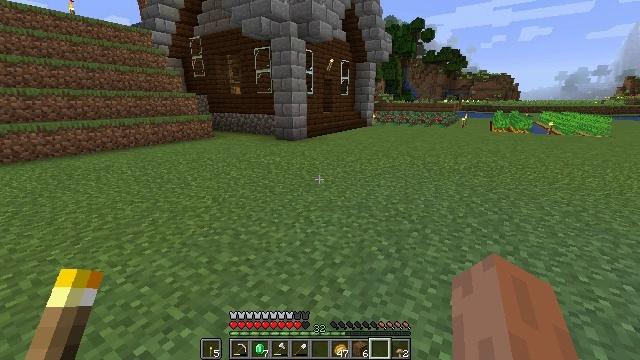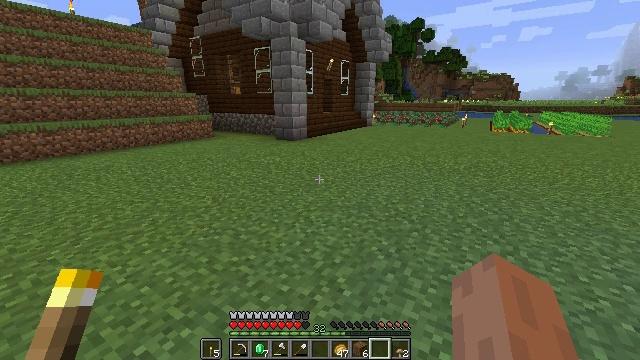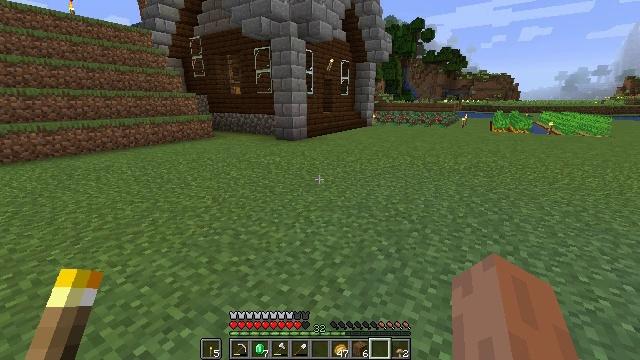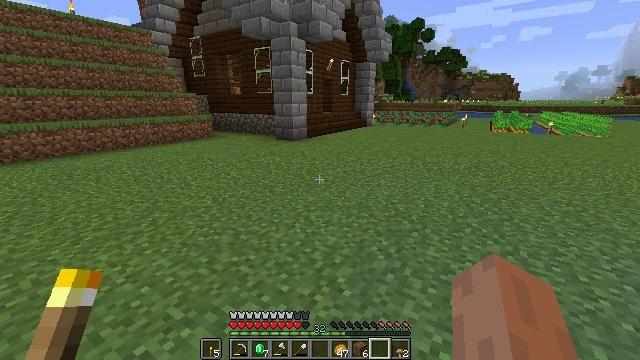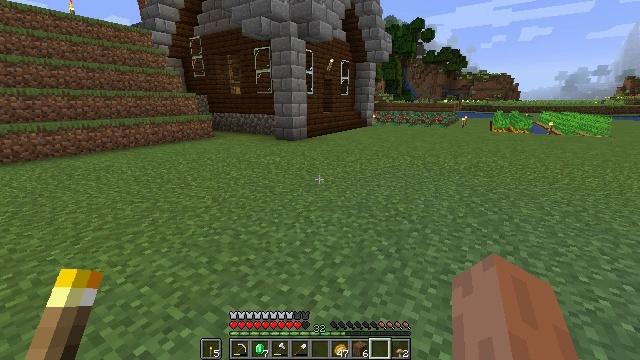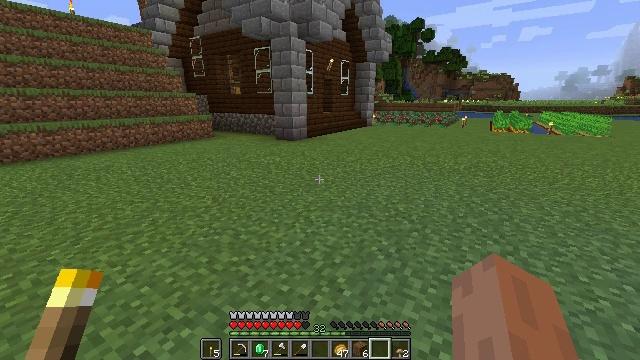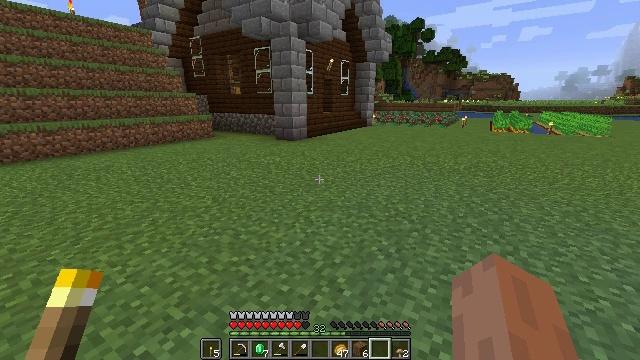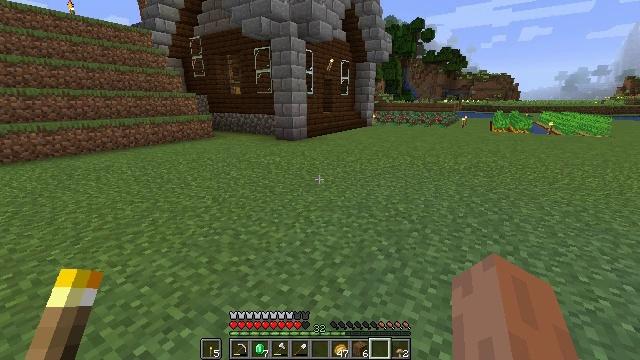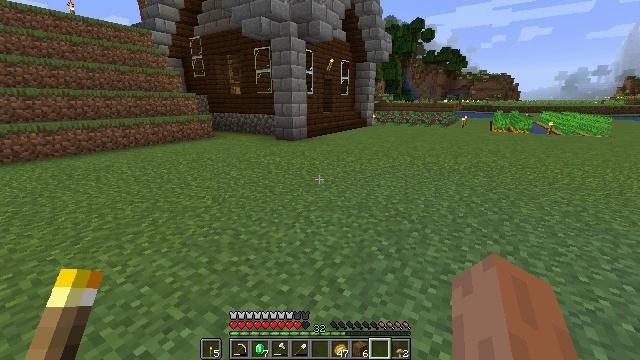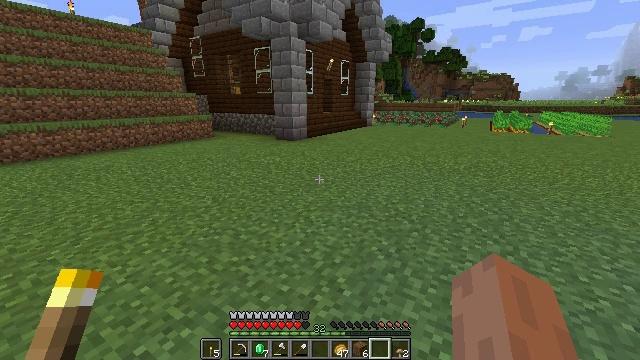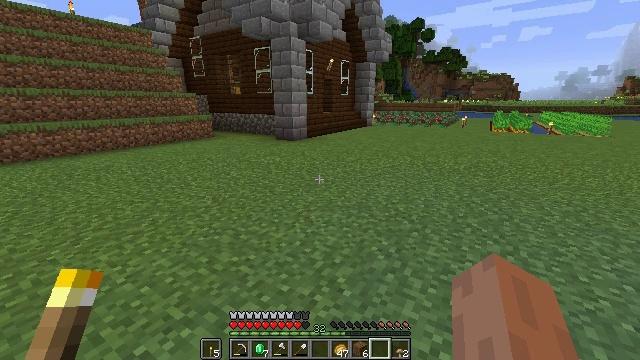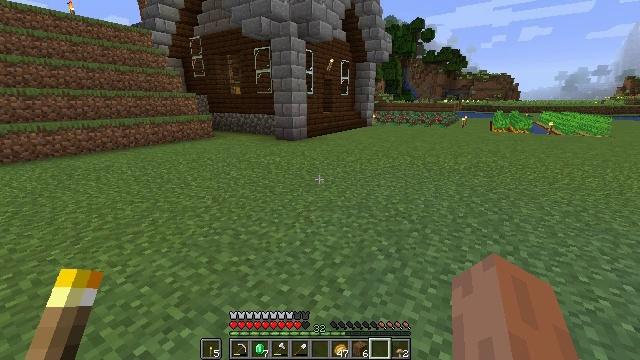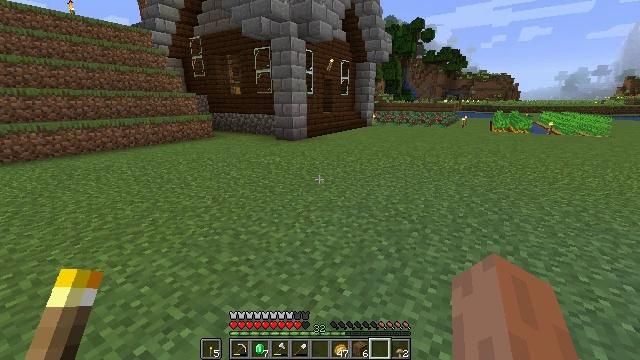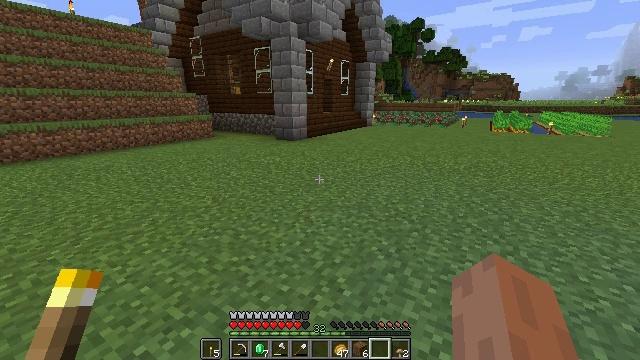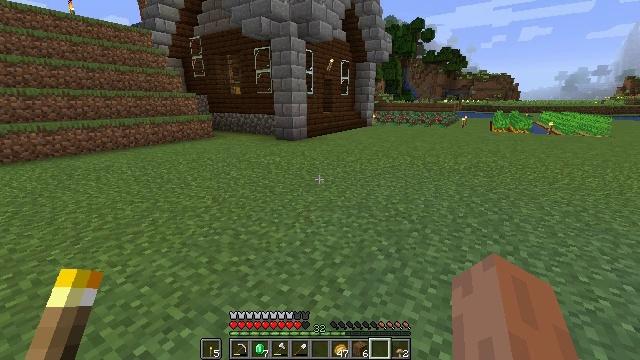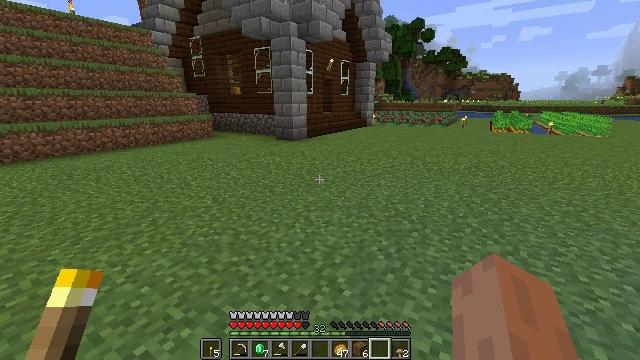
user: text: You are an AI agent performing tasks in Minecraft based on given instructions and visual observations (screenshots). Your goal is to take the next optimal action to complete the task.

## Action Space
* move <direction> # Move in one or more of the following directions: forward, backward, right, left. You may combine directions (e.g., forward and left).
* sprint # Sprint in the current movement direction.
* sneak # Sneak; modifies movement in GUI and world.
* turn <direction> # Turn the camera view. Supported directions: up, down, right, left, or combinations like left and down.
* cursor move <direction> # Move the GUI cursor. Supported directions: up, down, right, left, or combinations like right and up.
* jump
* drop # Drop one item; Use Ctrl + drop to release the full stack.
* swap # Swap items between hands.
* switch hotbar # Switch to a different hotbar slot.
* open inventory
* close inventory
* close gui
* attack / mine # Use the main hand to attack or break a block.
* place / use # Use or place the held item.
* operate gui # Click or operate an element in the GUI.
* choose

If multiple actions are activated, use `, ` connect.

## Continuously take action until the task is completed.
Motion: motion action
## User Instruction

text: Open a crafting table to craft spruce stairs.
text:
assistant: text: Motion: no_op
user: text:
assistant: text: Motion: no_op
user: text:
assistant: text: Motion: no_op
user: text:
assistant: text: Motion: no_op
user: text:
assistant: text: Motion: no_op
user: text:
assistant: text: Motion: no_op
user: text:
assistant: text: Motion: no_op
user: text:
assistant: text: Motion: no_op
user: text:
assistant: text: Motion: no_op
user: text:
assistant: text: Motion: no_op
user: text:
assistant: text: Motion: no_op
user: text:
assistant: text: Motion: no_op
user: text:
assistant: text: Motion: no_op
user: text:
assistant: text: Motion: no_op
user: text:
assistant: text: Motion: no_op
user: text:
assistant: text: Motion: no_op
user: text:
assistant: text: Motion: no_op
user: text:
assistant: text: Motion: no_op
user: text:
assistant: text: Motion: no_op
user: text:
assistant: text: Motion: no_op
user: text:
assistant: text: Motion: no_op
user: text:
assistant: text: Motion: no_op
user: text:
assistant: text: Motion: no_op
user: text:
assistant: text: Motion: no_op
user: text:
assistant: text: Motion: no_op
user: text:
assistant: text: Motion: no_op
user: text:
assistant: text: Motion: no_op
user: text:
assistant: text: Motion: no_op
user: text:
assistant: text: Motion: no_op
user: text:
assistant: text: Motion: no_op